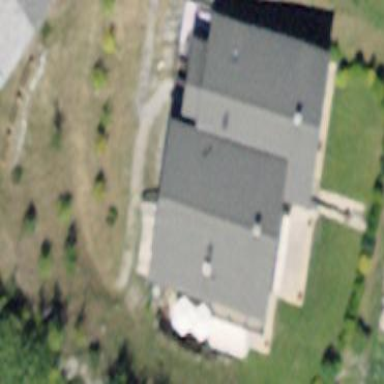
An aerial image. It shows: Building with tile roof.